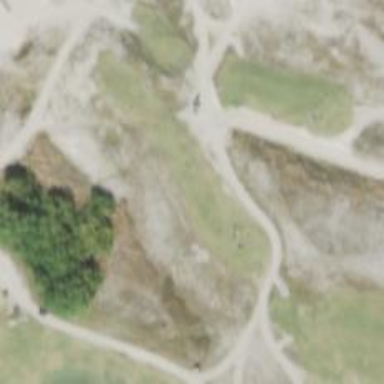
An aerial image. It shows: Path for both roads and golfers.